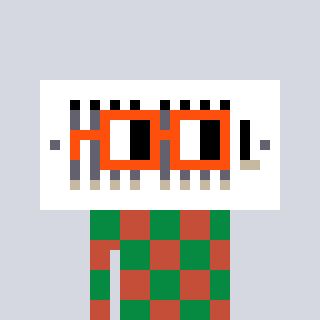
a pixel art character with square orange glasses, a vent-shaped head and a rust-colored body on a cool background